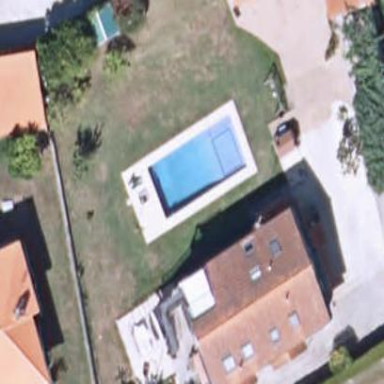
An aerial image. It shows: Swimming pool located in leisure land.